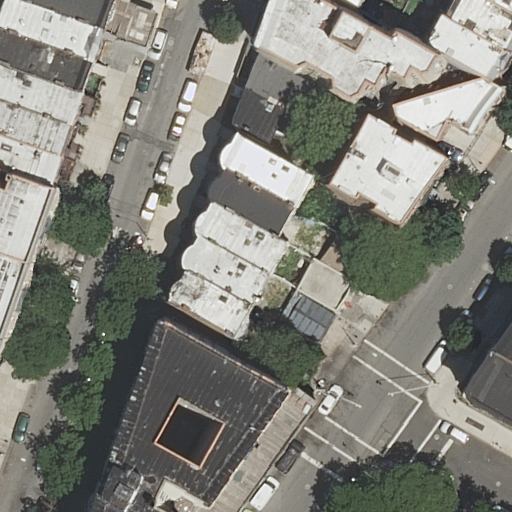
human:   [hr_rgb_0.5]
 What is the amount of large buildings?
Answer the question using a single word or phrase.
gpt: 1

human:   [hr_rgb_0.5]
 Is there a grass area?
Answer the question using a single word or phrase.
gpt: no

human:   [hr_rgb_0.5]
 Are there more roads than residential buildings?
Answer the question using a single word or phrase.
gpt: no

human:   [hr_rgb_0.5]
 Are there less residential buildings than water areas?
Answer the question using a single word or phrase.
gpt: no

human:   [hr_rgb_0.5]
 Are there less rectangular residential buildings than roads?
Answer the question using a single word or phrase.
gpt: no

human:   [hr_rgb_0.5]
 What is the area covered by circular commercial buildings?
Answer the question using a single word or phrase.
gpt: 0m2

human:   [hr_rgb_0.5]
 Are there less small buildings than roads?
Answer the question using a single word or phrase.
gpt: no

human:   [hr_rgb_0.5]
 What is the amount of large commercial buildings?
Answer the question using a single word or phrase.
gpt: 0

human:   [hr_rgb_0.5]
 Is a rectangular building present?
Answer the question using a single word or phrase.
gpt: yes

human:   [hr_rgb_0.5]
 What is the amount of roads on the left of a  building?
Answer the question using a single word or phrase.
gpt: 1

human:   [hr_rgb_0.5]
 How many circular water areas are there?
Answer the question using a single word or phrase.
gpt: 0

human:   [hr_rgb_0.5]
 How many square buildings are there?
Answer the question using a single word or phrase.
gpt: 0

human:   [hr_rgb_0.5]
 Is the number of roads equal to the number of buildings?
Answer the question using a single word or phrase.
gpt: no

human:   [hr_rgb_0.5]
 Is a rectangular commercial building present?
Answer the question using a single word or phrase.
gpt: no

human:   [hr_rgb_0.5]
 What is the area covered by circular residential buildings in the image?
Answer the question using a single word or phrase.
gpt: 0m2

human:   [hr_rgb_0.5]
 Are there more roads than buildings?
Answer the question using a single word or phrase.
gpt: no

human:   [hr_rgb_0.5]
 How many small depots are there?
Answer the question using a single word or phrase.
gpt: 0

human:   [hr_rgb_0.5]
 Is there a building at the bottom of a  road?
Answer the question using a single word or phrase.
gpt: yes

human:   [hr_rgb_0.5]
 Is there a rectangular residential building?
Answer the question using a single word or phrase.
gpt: yes

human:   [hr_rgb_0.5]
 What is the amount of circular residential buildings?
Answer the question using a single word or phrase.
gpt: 0

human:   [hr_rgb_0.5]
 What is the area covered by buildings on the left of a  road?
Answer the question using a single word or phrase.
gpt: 2958m2

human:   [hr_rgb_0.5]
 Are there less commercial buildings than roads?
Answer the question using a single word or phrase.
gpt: yes

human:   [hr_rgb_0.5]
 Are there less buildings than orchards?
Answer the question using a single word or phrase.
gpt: no

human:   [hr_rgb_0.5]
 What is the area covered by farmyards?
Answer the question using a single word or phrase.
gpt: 0m2

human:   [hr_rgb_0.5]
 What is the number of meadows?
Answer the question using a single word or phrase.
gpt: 0

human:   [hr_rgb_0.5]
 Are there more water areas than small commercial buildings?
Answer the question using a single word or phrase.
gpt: no

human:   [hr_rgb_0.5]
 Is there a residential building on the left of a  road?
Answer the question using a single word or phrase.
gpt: yes

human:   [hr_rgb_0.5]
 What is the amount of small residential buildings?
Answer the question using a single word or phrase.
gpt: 17

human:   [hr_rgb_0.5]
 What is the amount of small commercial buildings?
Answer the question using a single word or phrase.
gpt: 0

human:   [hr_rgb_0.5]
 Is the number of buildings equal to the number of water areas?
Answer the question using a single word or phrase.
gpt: no

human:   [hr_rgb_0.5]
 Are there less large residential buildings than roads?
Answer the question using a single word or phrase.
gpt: yes

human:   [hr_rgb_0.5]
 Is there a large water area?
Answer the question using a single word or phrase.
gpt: no

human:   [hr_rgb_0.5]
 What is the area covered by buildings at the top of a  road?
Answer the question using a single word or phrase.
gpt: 2974m2

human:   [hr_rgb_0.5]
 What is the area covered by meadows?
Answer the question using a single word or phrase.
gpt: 0m2

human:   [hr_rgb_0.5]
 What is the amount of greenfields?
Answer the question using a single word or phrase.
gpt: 0

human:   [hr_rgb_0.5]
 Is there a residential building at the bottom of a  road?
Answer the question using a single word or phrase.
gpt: yes